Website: ulta-beauty
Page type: store-pickup
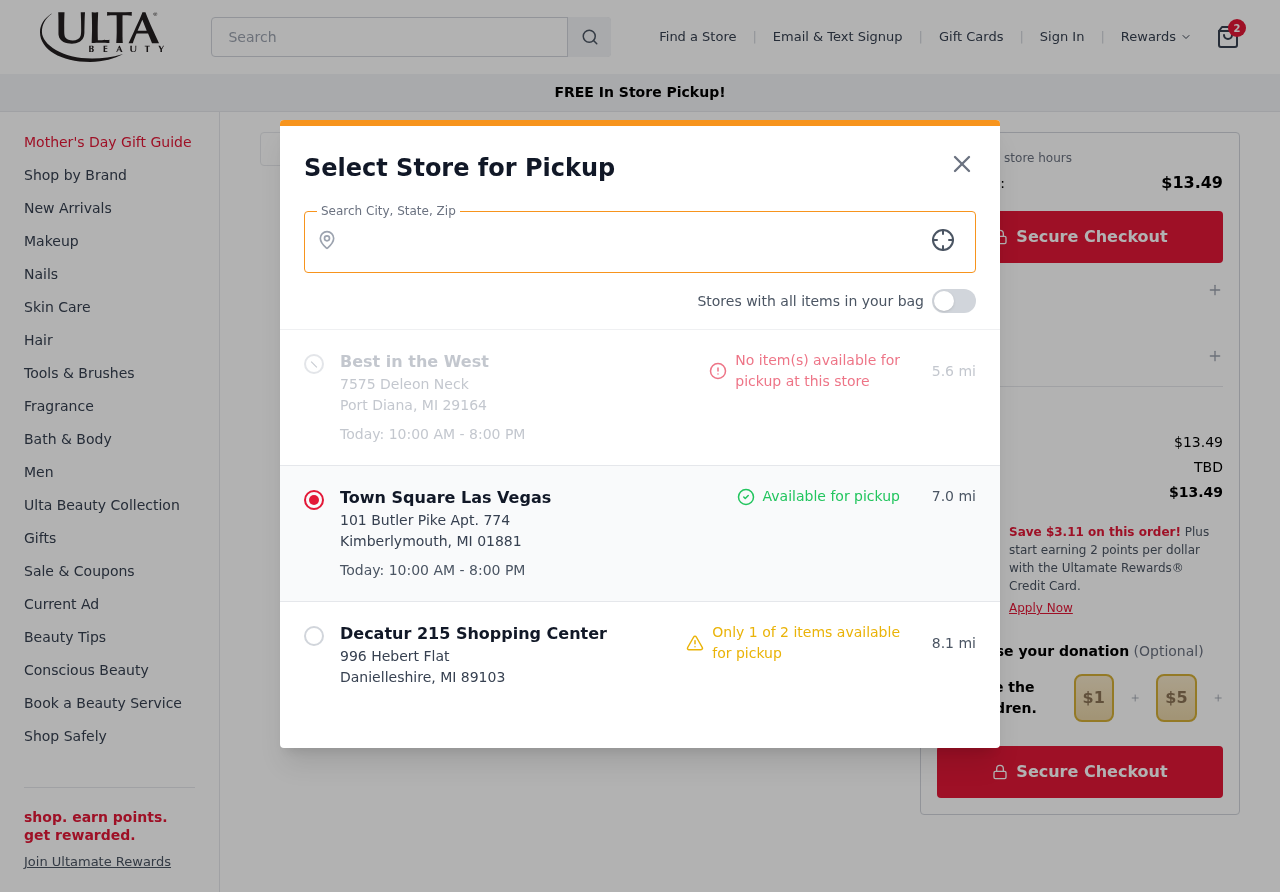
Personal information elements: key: PII_CITY
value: Lake Lawrence
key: PII_LOCATION1_CITY_STATE_ZIP
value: Port Diana, MI 29164
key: PII_LOCATION1_NAME
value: Best in the West
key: PII_LOCATION1_STREET
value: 7575 Deleon Neck
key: PII_LOCATION2_CITY_STATE_ZIP
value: Kimberlymouth, MI 01881
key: PII_LOCATION2_NAME
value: Town Square Las Vegas
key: PII_LOCATION2_STREET
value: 101 Butler Pike Apt. 774
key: PII_LOCATION3_CITY_STATE_ZIP
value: Danielleshire, MI 89103
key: PII_LOCATION3_NAME
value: Decatur 215 Shopping Center
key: PII_LOCATION3_STREET
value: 996 Hebert Flat
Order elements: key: ORDER_NUM_ITEMS
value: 2
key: ORDER_TOTAL
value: $13.49
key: ORDER_SUBTOTAL
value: $13.49
Search elements: key: HEADER_SEARCH
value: Search
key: SEARCH_STORE_LOCATION
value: Lake Lawrence